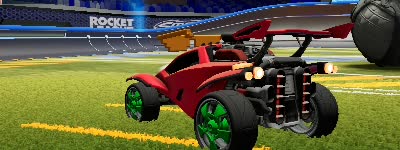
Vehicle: octane